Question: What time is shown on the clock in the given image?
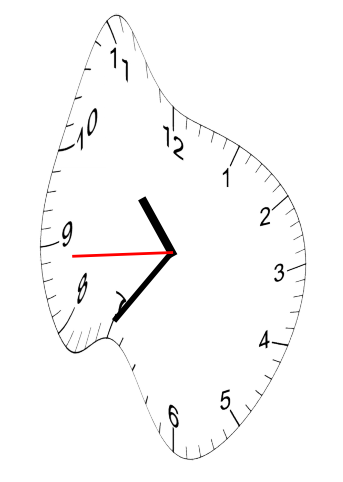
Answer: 10:35:44